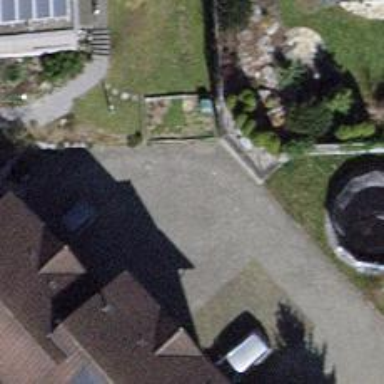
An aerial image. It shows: Driveway with grass paver surface.